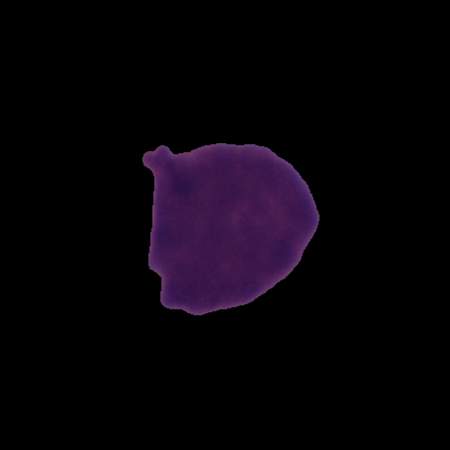
Label: cancer